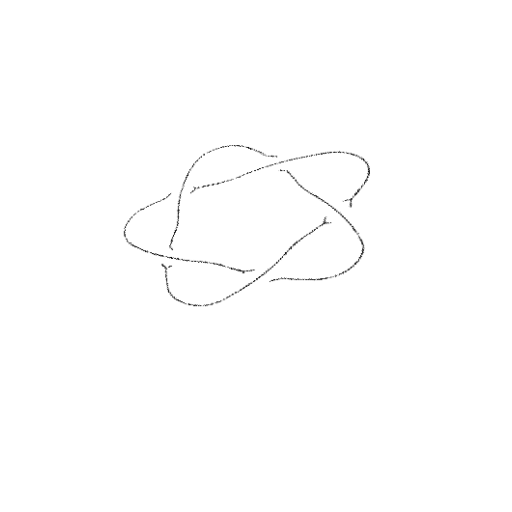
Crossing number: 5